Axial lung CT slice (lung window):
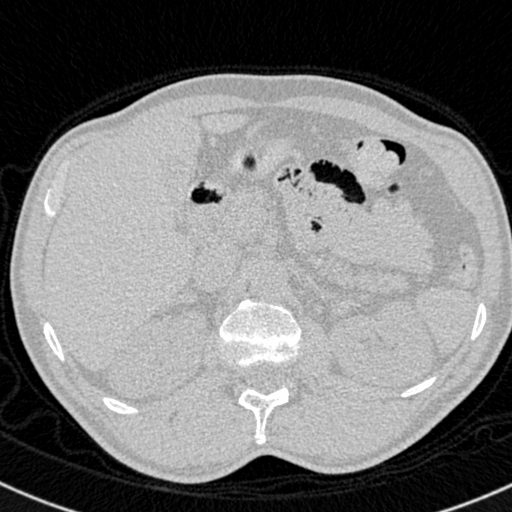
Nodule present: no